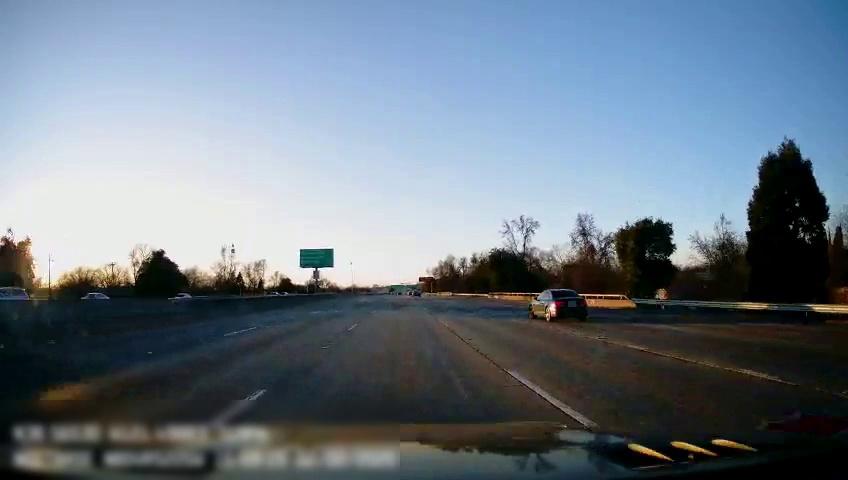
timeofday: Day
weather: Sunny
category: Drivable Space
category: Vehicles | Car
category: Vehicles | SUV
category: Vehicles | Car
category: Vehicles | Car
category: Lanes | Current Lane
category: Lanes | Current Lane
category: Lanes | Alternate Lane
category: Lanes | Alternate Lane